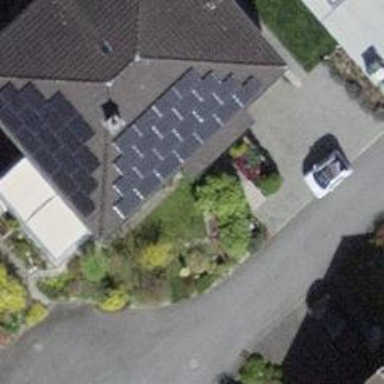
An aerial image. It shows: Solar power generator with photovoltaic panels.